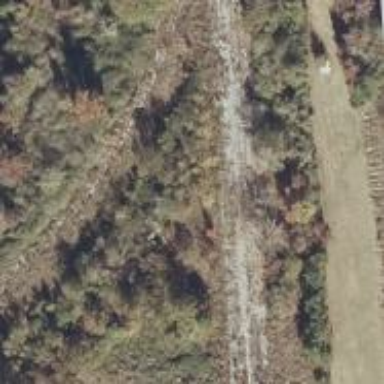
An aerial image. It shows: Disused railway siding.